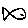
Label: fish